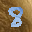
Label: 8